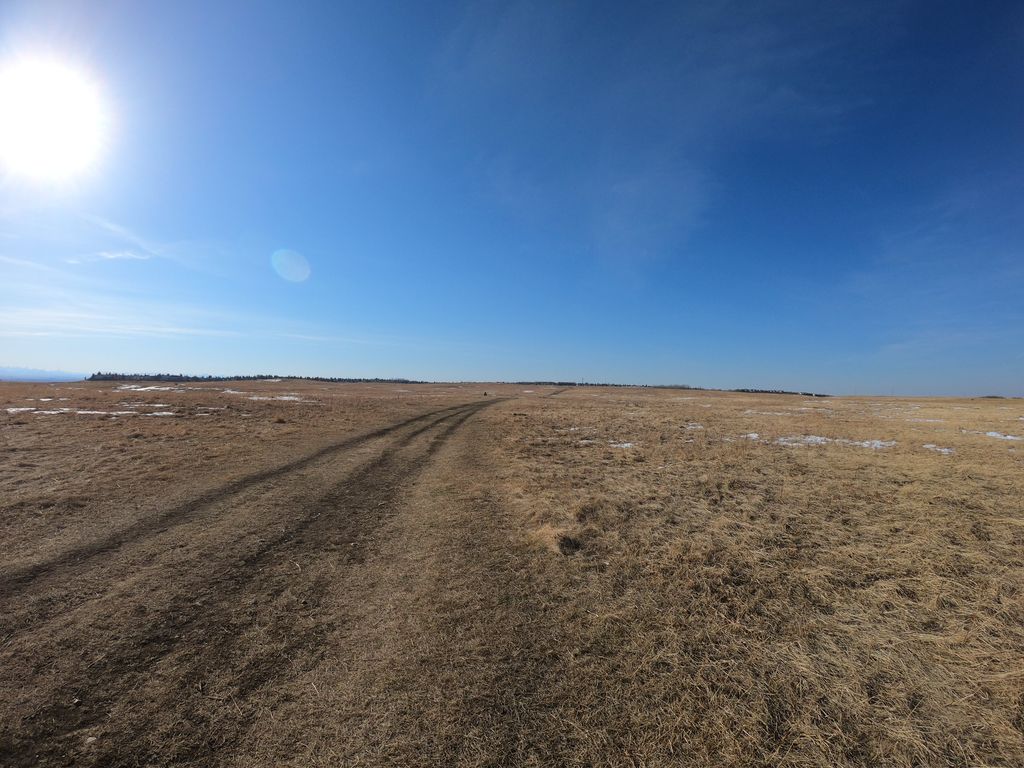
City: calgary